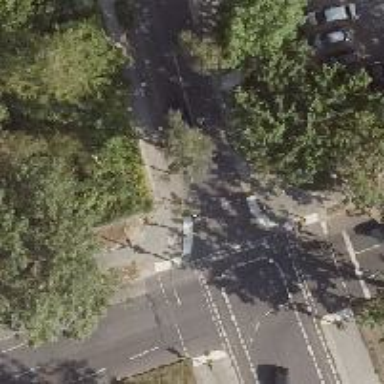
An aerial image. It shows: Road with traffic signals.